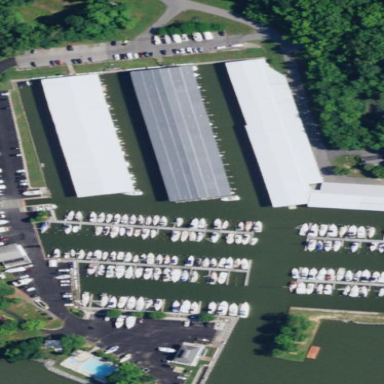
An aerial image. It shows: Boathouse.